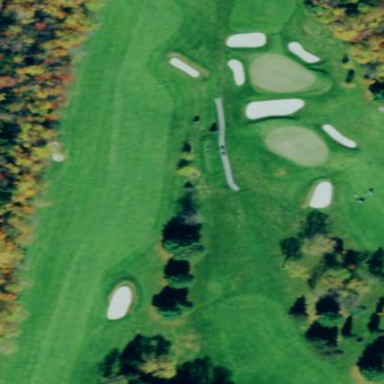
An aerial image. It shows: Grassy area designated as golf fairway.